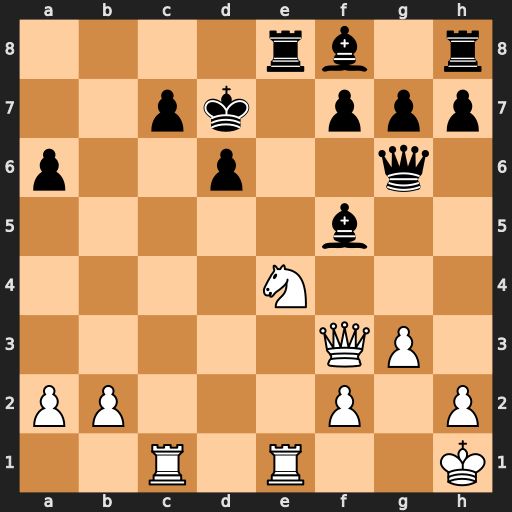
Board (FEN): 4rb1r/2pk1ppp/p2p2q1/5b2/4N3/5QP1/PP3P1P/2R1R2K
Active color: w
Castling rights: -
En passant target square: -
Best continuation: Nf6+ Qxf6 Qc6+ Kd8 Qxe8#